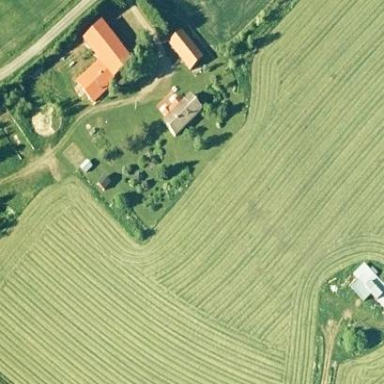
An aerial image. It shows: Farmyard area.